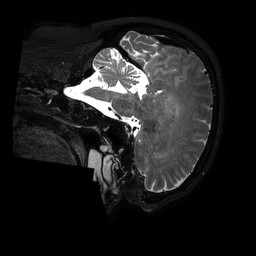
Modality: T2w
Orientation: sagittal
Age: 61
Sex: male
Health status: ill
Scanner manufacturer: philips
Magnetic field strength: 3 T
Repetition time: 3.5 s
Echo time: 0.3 s